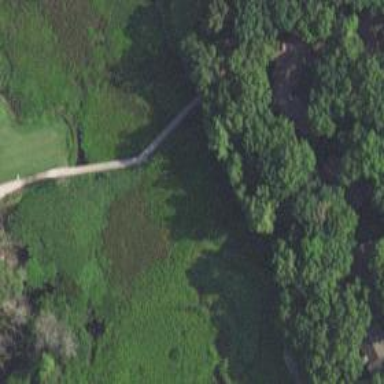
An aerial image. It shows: Asphalt service road that appears to be golf cart path.